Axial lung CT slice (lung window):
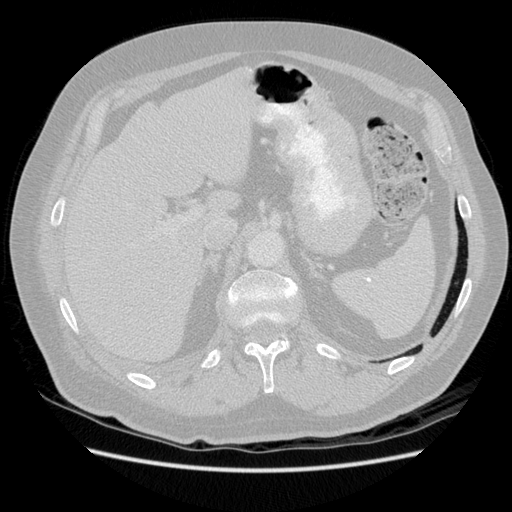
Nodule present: no